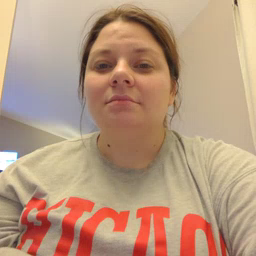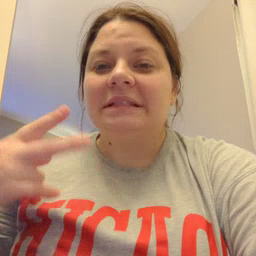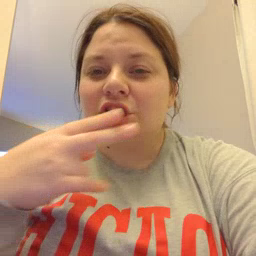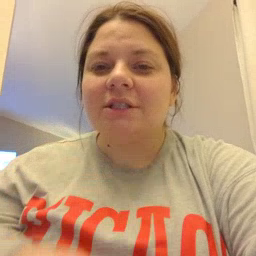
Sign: scissors